Field crop: maize
Growth stage: 2
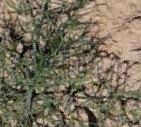
Species: salsola